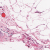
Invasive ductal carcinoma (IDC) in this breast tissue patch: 0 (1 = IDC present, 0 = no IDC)